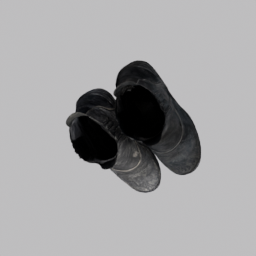
Label: people